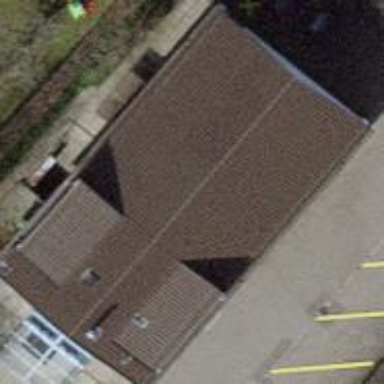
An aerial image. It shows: Place of worship with gabled roof.